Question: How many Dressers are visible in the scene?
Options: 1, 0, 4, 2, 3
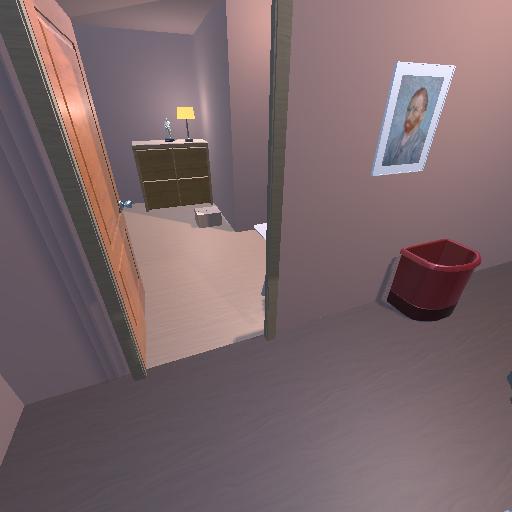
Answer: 1